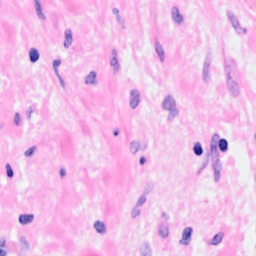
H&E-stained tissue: Breast